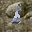
Label: 6